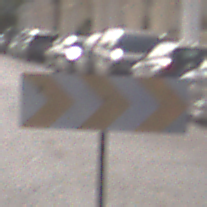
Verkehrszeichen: RichtungstafelnInKurvenGrossLinks
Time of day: MorningAfternoon
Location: Outdoor (Urban)
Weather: PartlyCloudy
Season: NotSpecified
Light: Natural